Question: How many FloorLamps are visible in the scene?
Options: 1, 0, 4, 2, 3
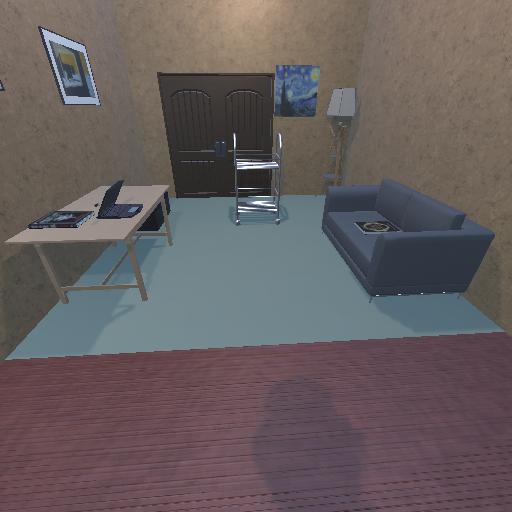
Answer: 1